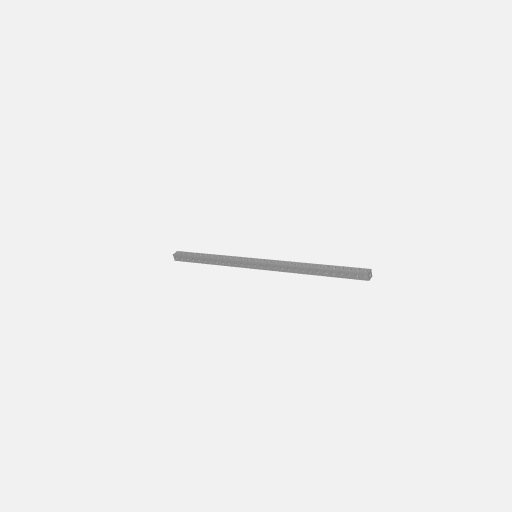
Part: SquareBeam29H